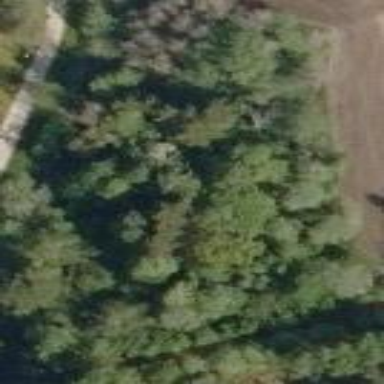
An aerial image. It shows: Mixed woodland with various types of leaves.